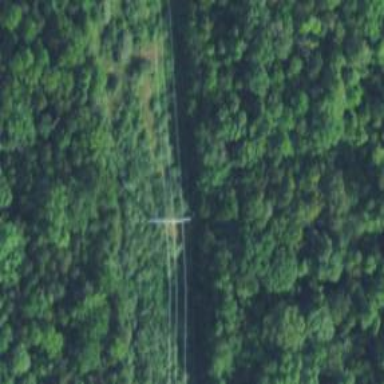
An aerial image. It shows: Power tower.